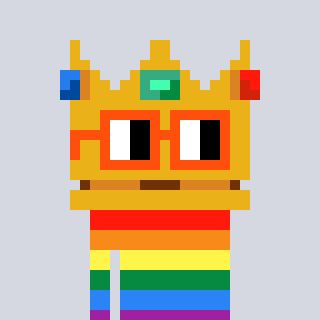
a pixel art character with square orange glasses, a crown-shaped head and a teal-colored body on a cool background